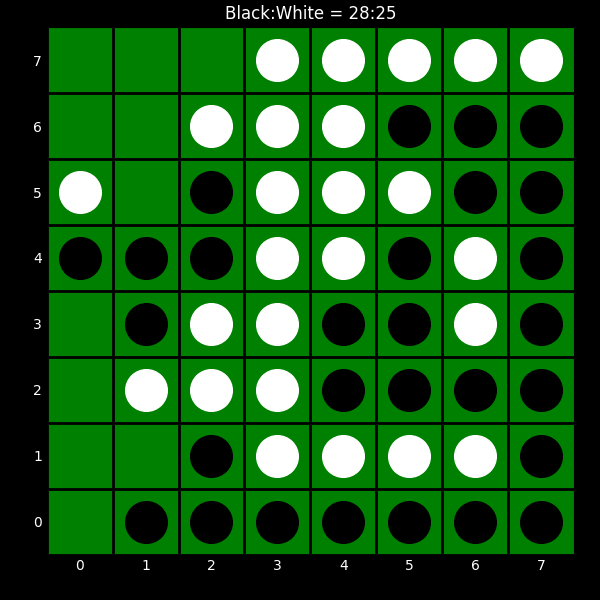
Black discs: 28
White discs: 25